Field crop: maize
Growth stage: 2
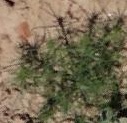
Species: salsola